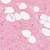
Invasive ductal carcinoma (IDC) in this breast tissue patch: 0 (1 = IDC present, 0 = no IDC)